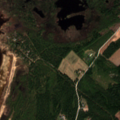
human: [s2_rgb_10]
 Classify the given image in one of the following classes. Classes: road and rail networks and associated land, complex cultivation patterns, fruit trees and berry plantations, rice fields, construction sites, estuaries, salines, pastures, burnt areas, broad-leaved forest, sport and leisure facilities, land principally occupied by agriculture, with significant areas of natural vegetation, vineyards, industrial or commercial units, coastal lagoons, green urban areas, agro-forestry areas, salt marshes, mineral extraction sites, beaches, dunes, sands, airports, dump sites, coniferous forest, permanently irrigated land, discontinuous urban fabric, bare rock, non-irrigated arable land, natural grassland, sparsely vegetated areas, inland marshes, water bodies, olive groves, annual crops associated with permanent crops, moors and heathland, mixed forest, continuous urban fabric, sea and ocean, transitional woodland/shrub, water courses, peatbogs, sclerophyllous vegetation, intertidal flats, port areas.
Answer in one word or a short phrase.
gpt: non-irrigated arable land, land principally occupied by agriculture, with significant areas of natural vegetation, broad-leaved forest, coniferous forest, sea and ocean